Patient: sex M, age 61
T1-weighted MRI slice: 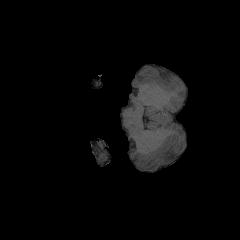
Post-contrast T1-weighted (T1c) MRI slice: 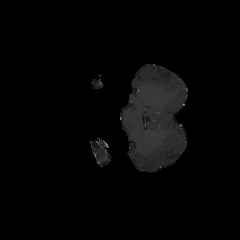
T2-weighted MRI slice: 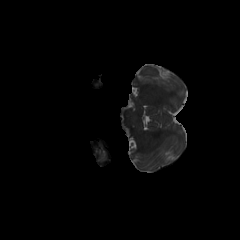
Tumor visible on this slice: no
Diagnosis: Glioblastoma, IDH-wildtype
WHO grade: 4